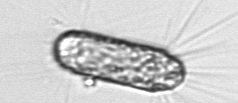
Label: Corethron_hystrix